【题型】填空题　【知识点】解析几何　【难度】easy
已知点 \(A(-1,-1)\)、\(B(2,4)\)、\(C(4,1)\)，过点 \(A\) 的直线 \(l\) 与线段 \(BC\) 相交，则直线 \(l\) 的斜率 \(k\) 的取值范围是 \underline{\quad\quad}.
【解答】
【答案】\(\left[\frac{2}{5},\frac{5}{3}\right]\)

【分析】依题意，作出图象，利用正切函数的单调性，结合图象即得.

【详解】

如图，要使过点 \(A\) 的直线 \(l\) 与线段 \(BC\) 相交，需使直线 \(l\) 的倾斜角介于直线 \(AB\)、\(AC\) 的倾斜角之间，

即需使斜率 \(k\) 满足 \(k_{AC} \leq k \leq k_{AB}\).

因
\(
k_{AB} = \frac{4 - (-1)}{2 - (-1)} = \frac{5}{3}, \quad k_{AC} = \frac{1 - (-1)}{4 - (-1)} = \frac{2}{5},
\)
故 \(k \in \left[\frac{2}{5},\frac{5}{3}\right]\).

故答案为：\(\left[\frac{2}{5},\frac{5}{3}\right]\).

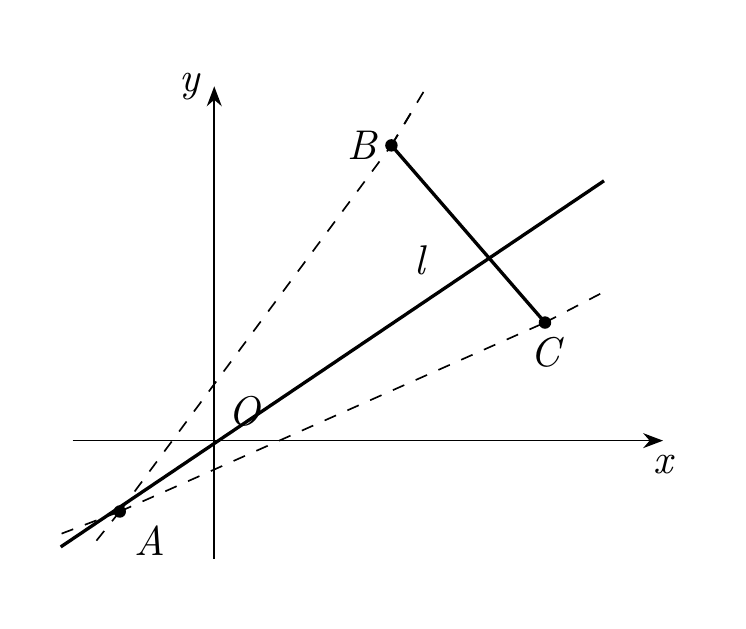